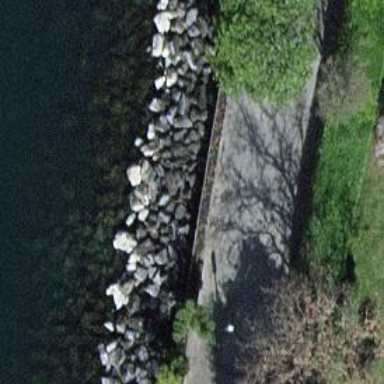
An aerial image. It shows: Pedestrian path with asphalt surface.